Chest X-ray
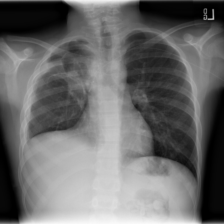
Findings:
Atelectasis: negative
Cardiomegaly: negative
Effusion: negative
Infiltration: negative
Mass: negative
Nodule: negative
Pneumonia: negative
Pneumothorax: negative
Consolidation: negative
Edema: negative
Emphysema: negative
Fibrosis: negative
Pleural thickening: positive
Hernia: negative